Field crop: maize
Growth stage: 1
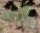
Species: datura